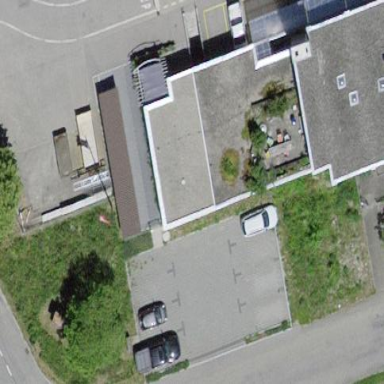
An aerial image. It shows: Part of building.